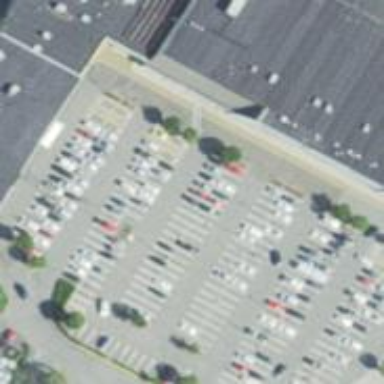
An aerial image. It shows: Retail building.